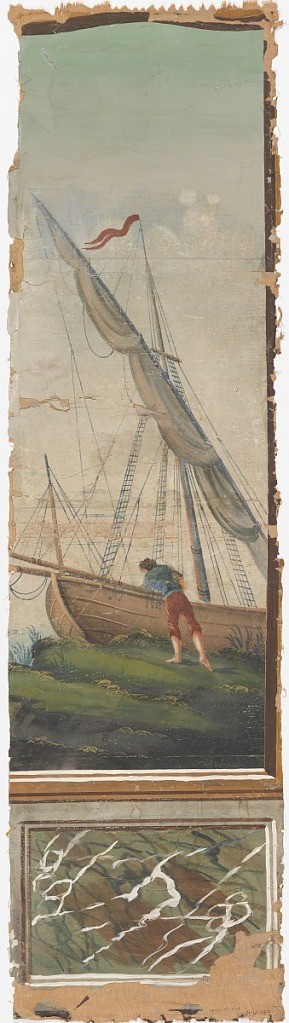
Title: Scenic
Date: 1800–1825
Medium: Hand painted paper, canvas lining
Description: Four painted wallpaper panels from a screen. Each panel contains part of a nautical or harbor scene with tall ships, figures and rock outcroppings. Each panel contains an inset marbelized panel at bottom.
Condition: rather battered